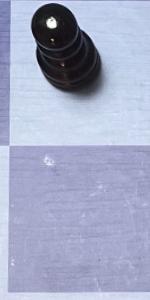
Label: Empty